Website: home-depot
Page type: account-selection
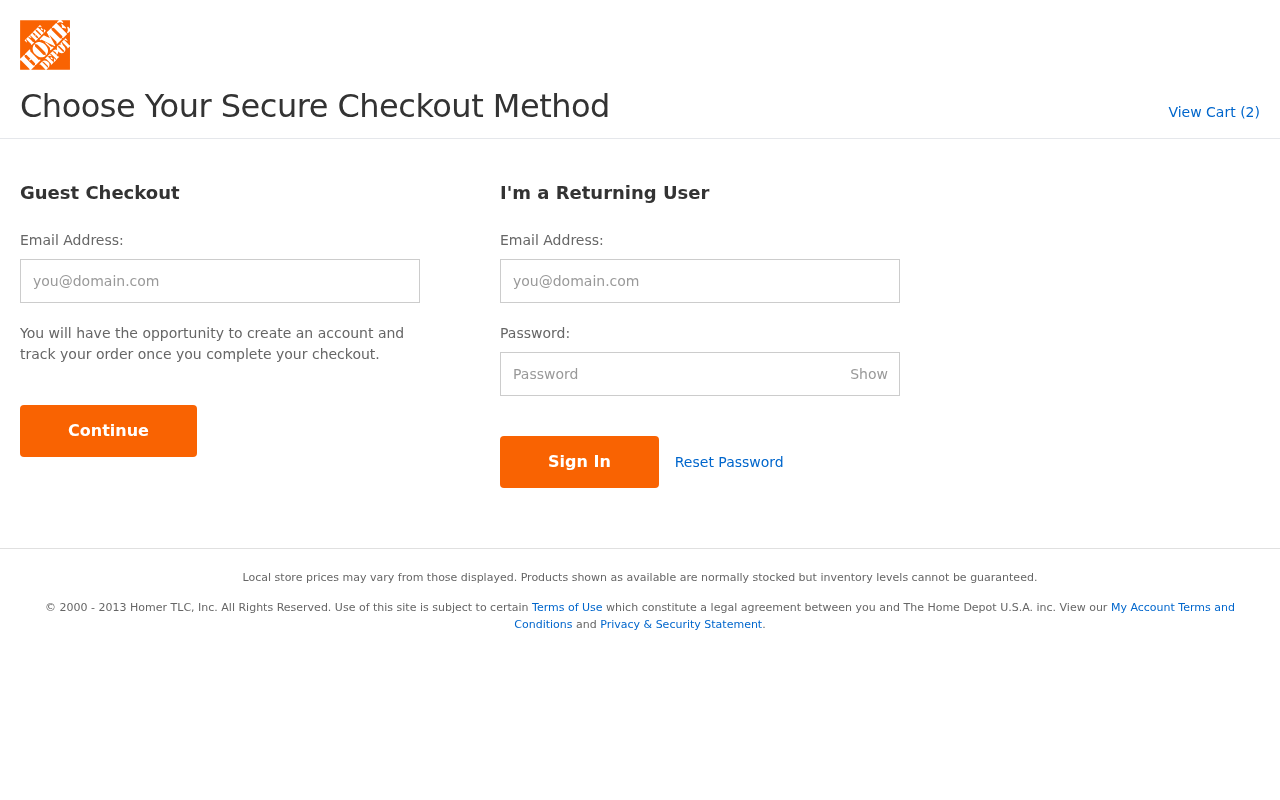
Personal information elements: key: PII_LOGIN_USERNAME
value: christine_morgan
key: PII_LOGIN_USERNAME2
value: christine_morgan
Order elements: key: ORDER_NUM_ITEMS
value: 2